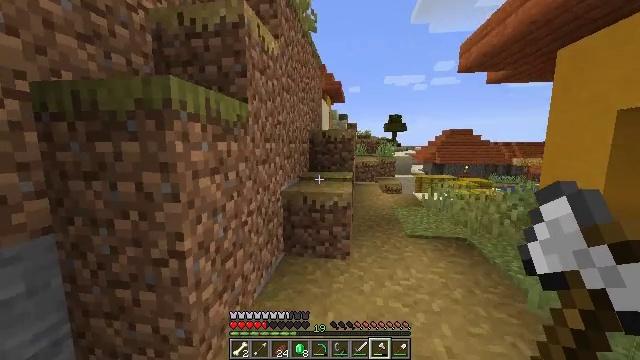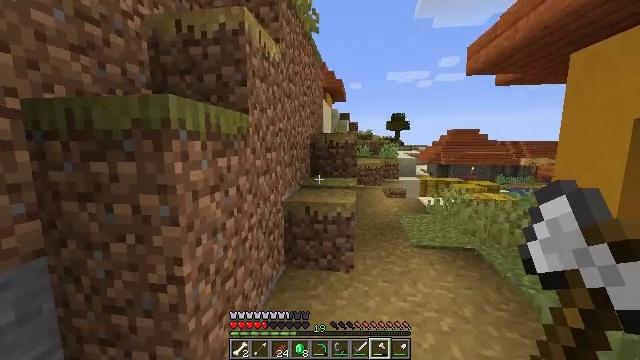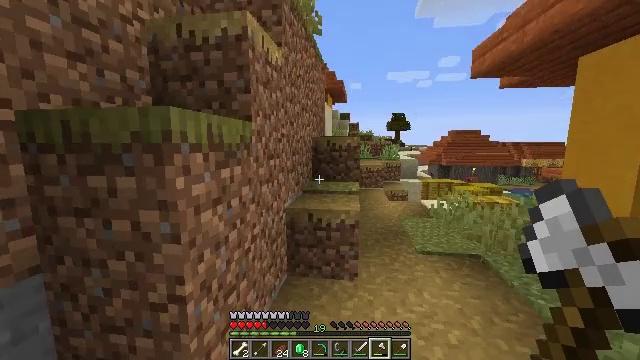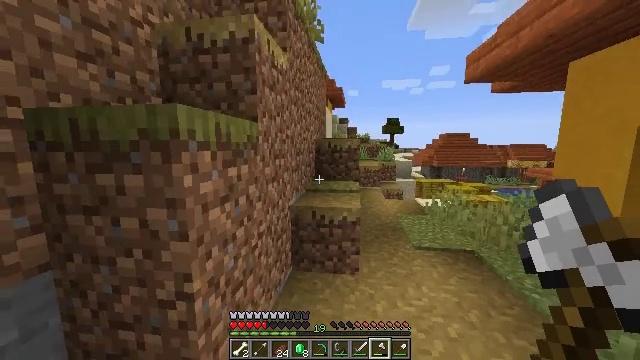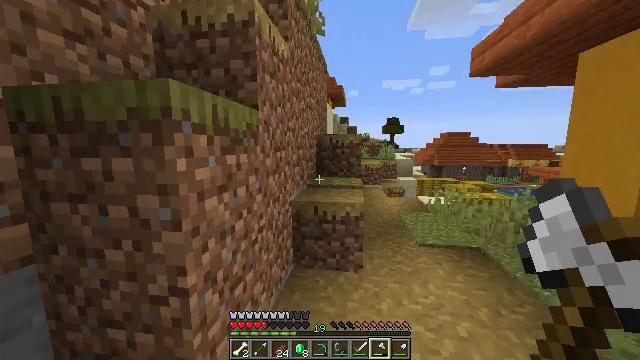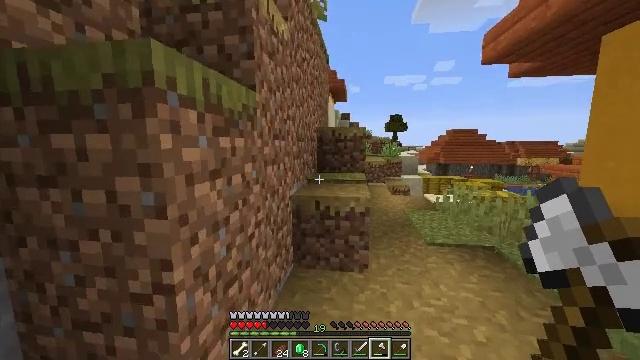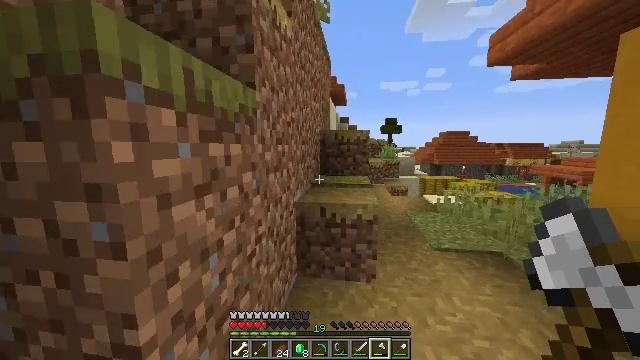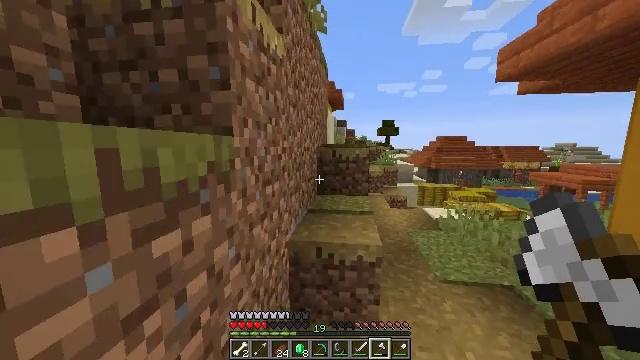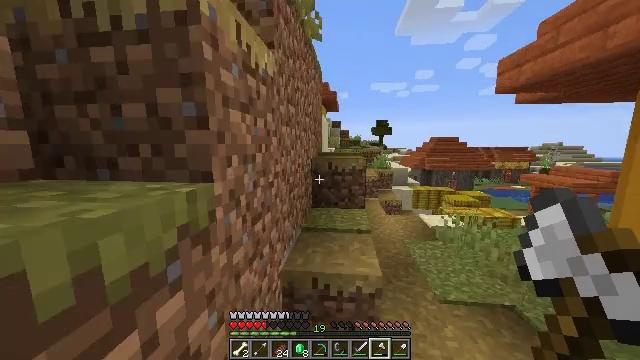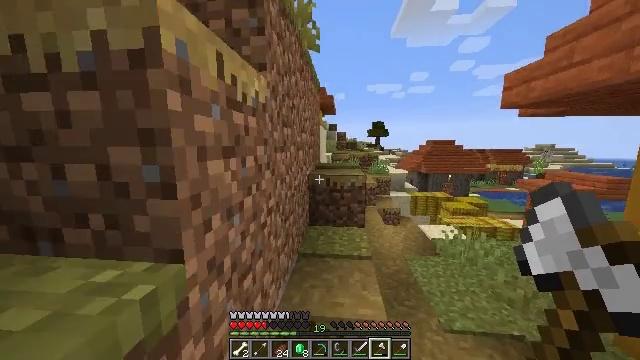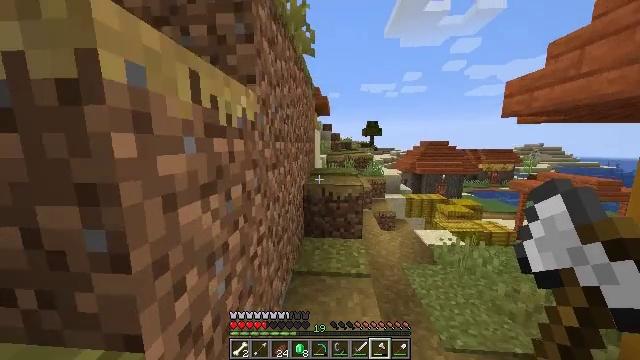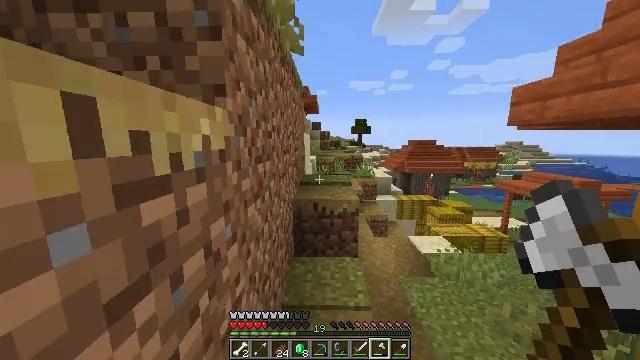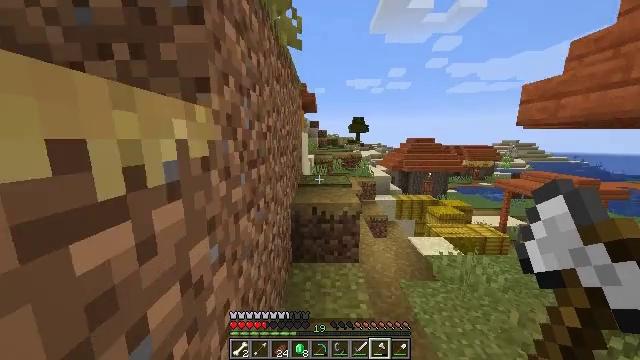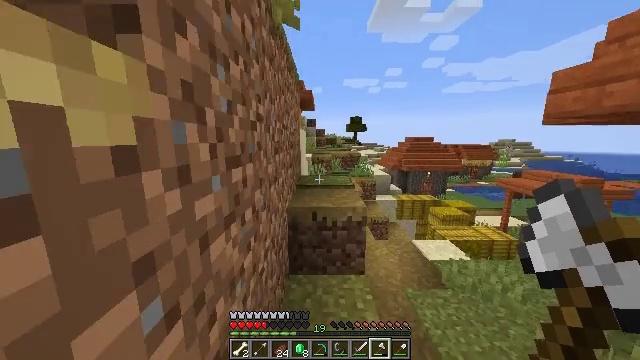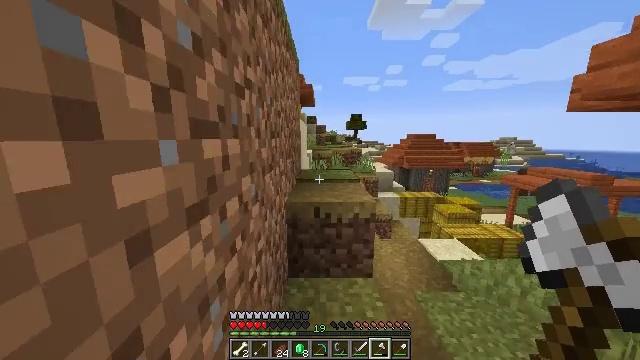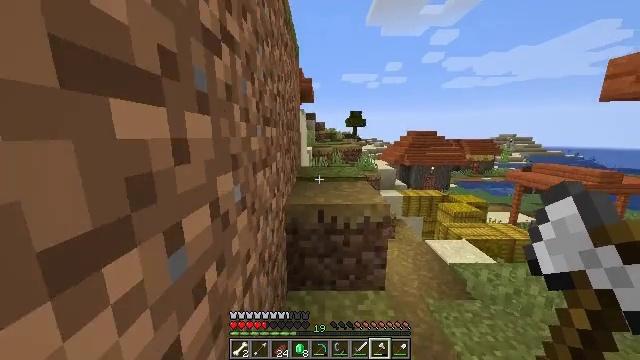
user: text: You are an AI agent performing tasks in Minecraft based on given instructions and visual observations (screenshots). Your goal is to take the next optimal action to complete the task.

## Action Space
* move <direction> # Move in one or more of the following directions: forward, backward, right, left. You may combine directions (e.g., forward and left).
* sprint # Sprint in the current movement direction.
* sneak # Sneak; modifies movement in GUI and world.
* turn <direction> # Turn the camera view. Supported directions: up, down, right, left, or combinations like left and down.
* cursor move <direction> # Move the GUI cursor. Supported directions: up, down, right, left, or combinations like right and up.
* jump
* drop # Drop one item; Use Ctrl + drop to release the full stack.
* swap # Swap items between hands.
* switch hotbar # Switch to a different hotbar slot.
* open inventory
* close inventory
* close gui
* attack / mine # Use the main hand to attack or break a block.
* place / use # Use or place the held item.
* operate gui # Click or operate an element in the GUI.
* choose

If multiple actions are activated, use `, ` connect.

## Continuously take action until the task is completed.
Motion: motion action
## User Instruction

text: Open a crafting table and make chainmail boots.
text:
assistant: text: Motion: move forward, sprint, jump
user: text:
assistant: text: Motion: move forward, sprint, jump
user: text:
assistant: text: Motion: move forward, sprint, jump
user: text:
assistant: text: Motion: move forward, sprint, jump
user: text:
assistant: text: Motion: move forward, jump
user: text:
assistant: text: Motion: move forward, jump
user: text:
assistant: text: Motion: move forward, jump
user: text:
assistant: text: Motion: move forward, turn right, jump
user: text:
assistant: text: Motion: move forward, sprint, jump
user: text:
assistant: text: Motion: move forward, sprint, turn right, jump
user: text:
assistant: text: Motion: move forward, sprint, turn right, jump
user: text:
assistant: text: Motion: move forward, jump
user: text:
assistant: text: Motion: move forward, jump
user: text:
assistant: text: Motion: move forward, jump
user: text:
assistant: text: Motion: move forward, jump
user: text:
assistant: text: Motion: move forward, turn down, jump
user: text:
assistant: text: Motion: move forward, sprint, jump
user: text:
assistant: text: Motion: move forward, sprint, jump
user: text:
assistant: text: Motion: move forward, sprint, jump
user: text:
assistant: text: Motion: move forward, sprint, jump
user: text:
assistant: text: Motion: move forward, jump
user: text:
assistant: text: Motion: move forward, jump
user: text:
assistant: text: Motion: move forward, jump
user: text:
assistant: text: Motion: move forward, turn down, jump
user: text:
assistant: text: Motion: move forward, turn down
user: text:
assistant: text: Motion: move forward
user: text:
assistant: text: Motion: move forward
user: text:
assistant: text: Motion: move forward, turn left and down
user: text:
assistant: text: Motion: move forward, turn left and down
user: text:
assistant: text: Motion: move forward, sprint, turn left and down